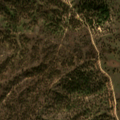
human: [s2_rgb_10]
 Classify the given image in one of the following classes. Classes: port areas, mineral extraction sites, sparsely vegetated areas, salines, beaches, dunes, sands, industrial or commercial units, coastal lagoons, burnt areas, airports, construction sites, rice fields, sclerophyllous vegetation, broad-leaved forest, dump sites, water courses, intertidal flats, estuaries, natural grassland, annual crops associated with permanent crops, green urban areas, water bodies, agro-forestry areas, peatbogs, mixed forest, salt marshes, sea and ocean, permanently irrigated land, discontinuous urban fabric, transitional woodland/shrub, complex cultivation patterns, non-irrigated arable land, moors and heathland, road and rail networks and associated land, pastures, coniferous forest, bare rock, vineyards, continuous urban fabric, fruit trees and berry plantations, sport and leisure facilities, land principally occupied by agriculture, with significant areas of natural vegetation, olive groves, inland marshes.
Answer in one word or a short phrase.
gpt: agro-forestry areas